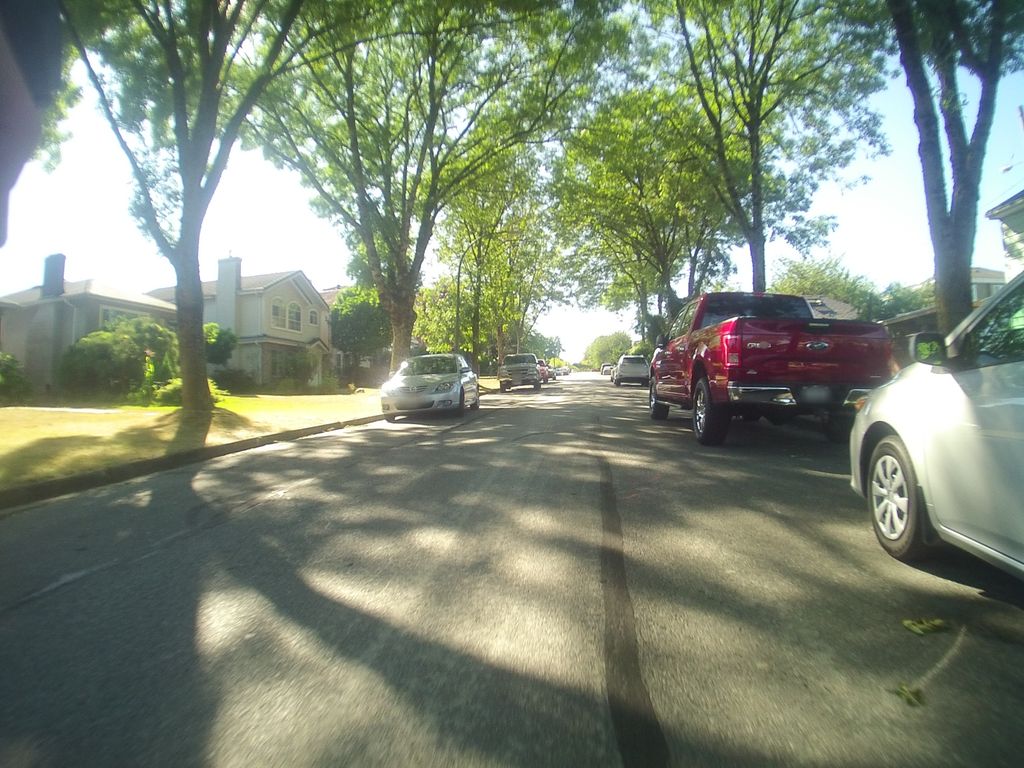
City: vancouver